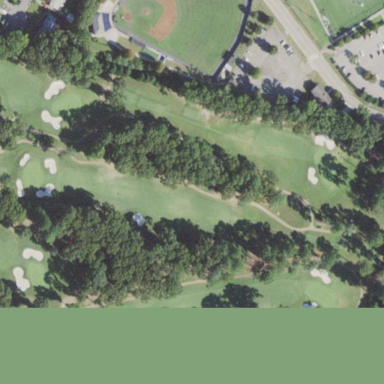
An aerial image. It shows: Area with grass used as rough in golf course.